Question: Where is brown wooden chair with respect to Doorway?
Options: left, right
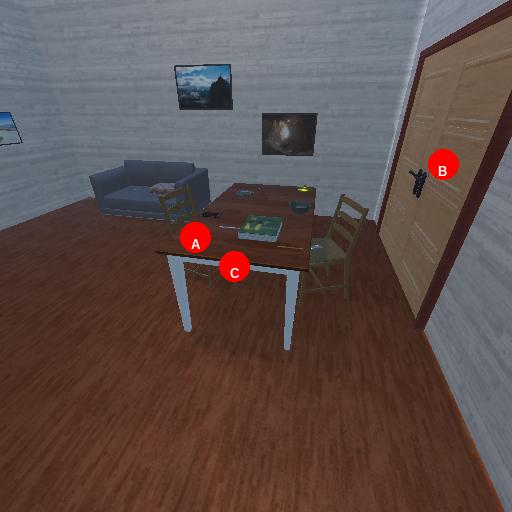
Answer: left